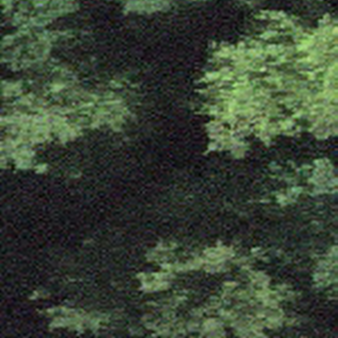
Label: other